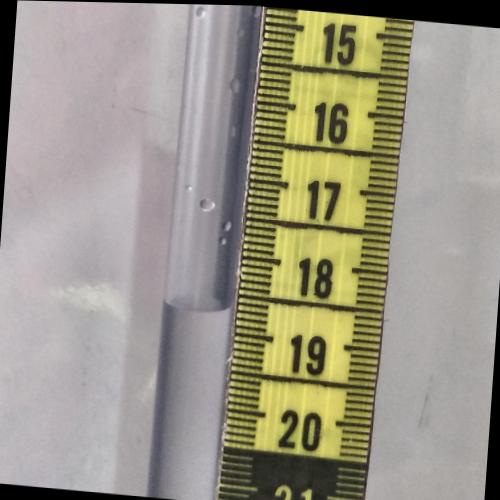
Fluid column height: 18.7 cm